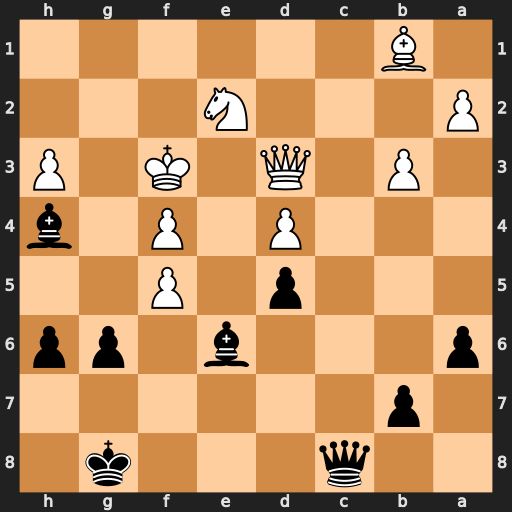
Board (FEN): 2q3k1/1p6/p3b1pp/3p1P2/3P1P1b/1P1Q1K1P/P3N3/1B6
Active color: b
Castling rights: -
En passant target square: -
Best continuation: Bxf5 Qc3 Be4+ Ke3 Qxh3+ Kd2 Qxc3+